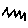
Label: zigzag